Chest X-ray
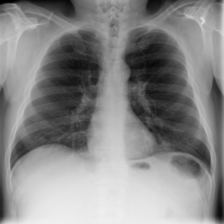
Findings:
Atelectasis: negative
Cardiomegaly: negative
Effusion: negative
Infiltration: negative
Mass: negative
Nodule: positive
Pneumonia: negative
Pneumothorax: negative
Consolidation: negative
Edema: negative
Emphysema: negative
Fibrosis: negative
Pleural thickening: negative
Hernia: negative